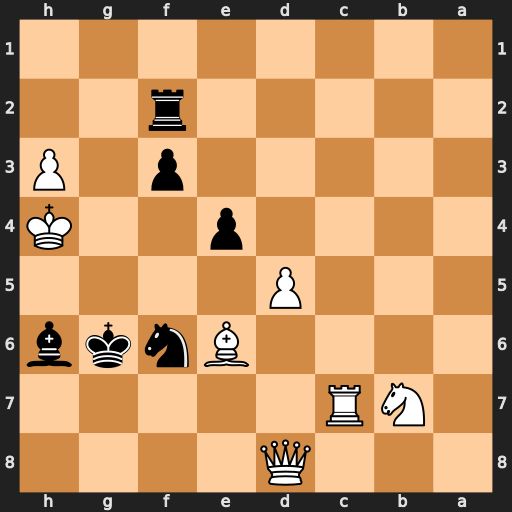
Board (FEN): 3Q4/1NR5/4Bnkb/3P4/4p2K/5p1P/5r2/8
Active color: b
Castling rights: -
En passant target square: -
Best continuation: Bg5+ Kg3 Rg2#